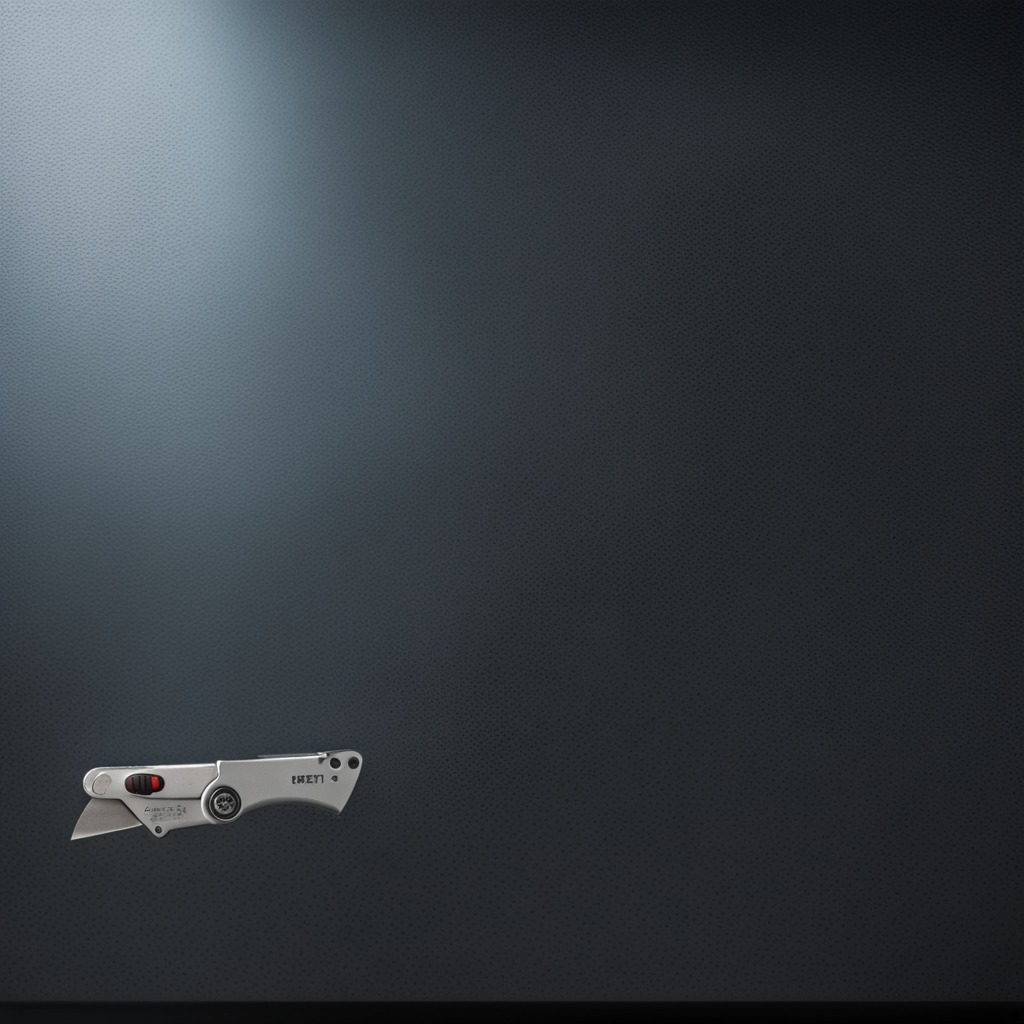
A utility knife is lying on a clean granite table inside a workshop at night.